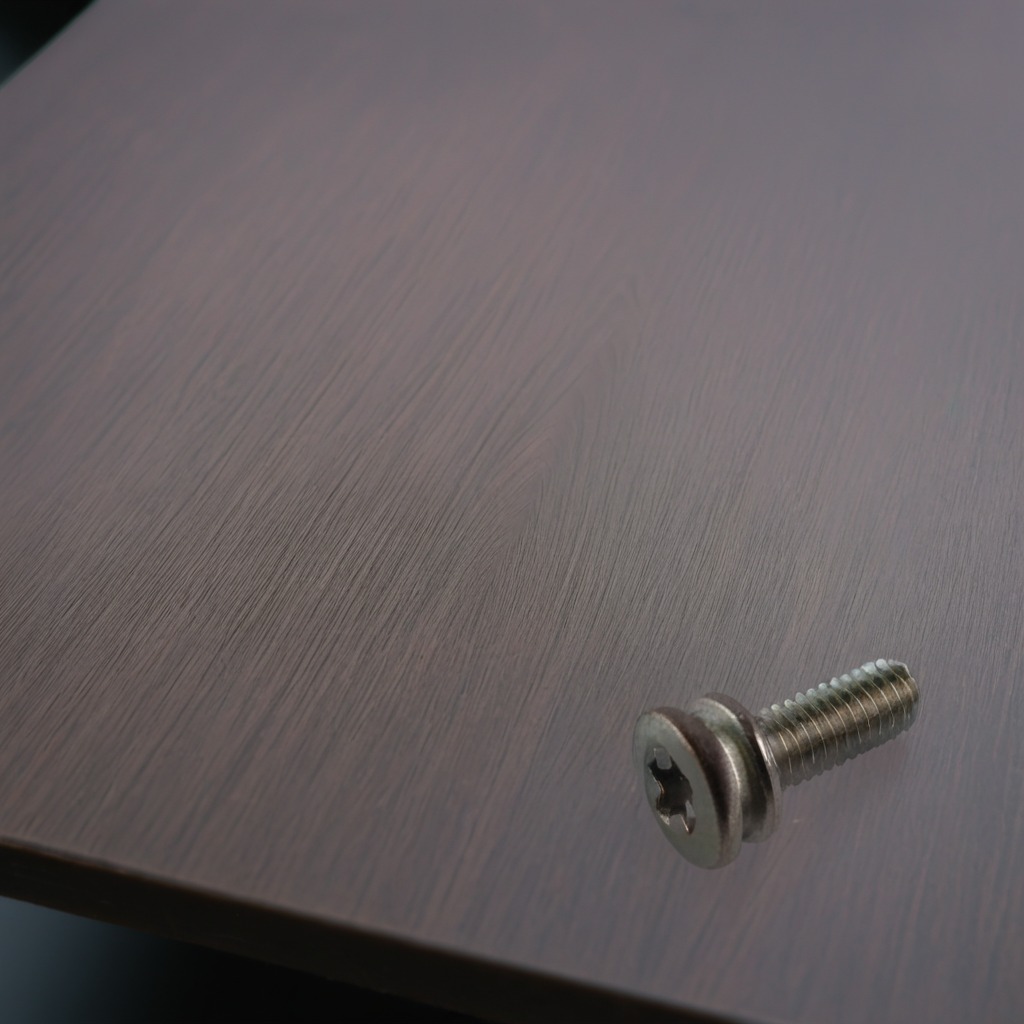
A metal screw is lying on the table.